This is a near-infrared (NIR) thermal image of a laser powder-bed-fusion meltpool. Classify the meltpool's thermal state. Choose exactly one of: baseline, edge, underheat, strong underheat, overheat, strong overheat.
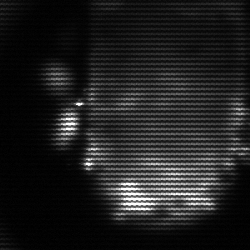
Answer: baseline